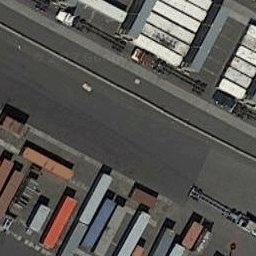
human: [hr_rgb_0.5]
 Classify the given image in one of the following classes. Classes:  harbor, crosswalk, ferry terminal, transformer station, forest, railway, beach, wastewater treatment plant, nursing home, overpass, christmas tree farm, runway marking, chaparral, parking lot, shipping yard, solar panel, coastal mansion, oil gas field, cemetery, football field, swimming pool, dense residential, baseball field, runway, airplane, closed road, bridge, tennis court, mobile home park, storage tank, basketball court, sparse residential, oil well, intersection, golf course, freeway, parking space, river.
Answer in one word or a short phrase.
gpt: shipping yard